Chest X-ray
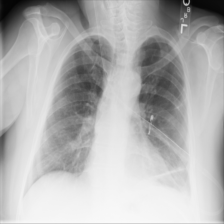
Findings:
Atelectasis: positive
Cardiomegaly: negative
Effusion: negative
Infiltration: negative
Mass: negative
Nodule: negative
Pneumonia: negative
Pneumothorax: negative
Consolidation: negative
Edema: negative
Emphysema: negative
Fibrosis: negative
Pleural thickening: negative
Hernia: negative